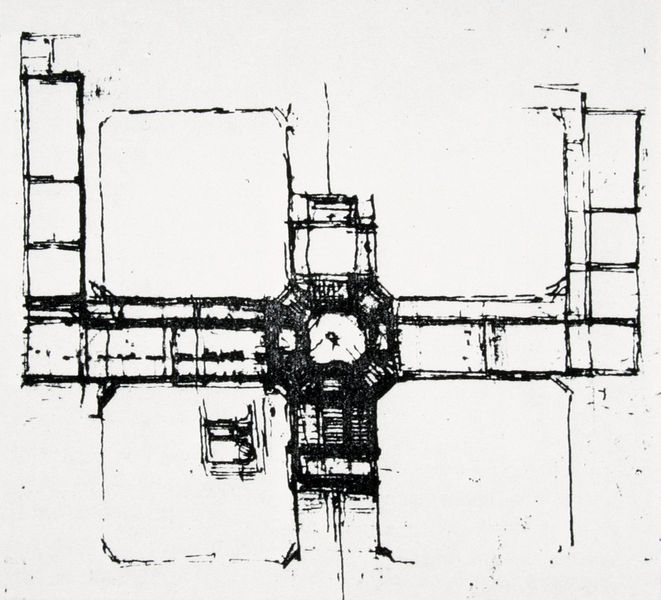
Titel: Erster Entwurf für den definitiven Grundriss der Reggia von Caserta
Künstler: Luigi Vanvitelli
Standort: Caserta
Institution: Palazzo Reale
Schlagwörter: flügel, weiß, fenster, mitte, paris, raum, schwarz, skizze, zeichnung, zimmer, anlage, dach, gebäude, haus, park, schloss, weg, masse, wand, architektur, barock, felder, kirche, renaissance, turm, garten, papier, türen, mauer, grafik, graphik, linien, hof, platz, saal, kuppel, treppe, treppen, symmetrie, striche, anbau, aufsicht, rechtecke, fett, wei, eingang, gang, tusche, innenhof, kreuz, rechteck, palast, links, linie, druck, schwarzweiß, par, räume, entwurf, kopie, langhaus, quadrate, geometrisch, karte, mauern, residenz, altarraum, treppenhaus, konstruktion, plan, zentrum, mittelpunkt, stockwerke, quadrat, viereck, bau, oktogon, achteck, höfe, grundriss, aufriss, architekt, zentralbau, innenhöfe, gänge, dreiflügelanlage, flügelanlage, flügelbau, seitenflügel, innenräume, länge, trakt, schwarzwei, geviert, planung, fotokopie, kritzelei, dreiflügel, raumplan, barocl, geschwärzt, nachgezeichnet, raumführung, renaissanc, reppenhaust, schlossbau